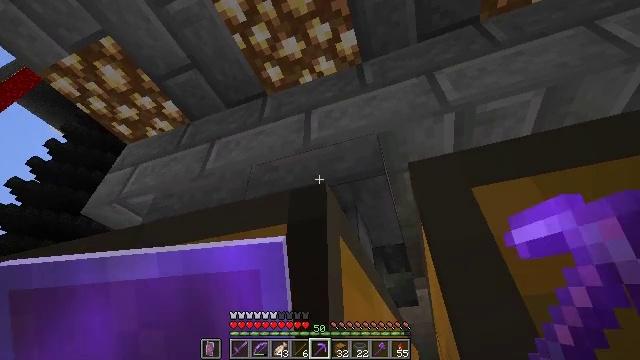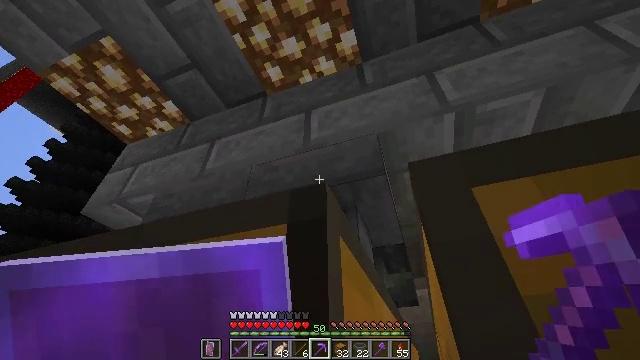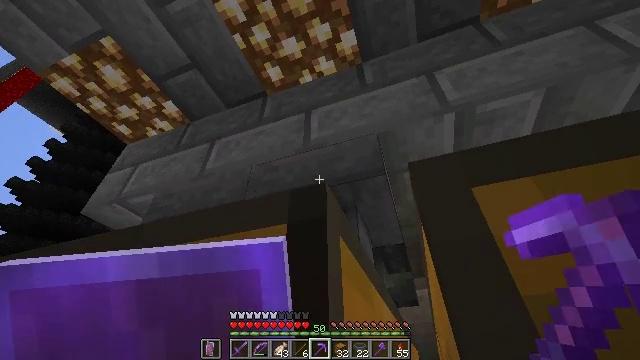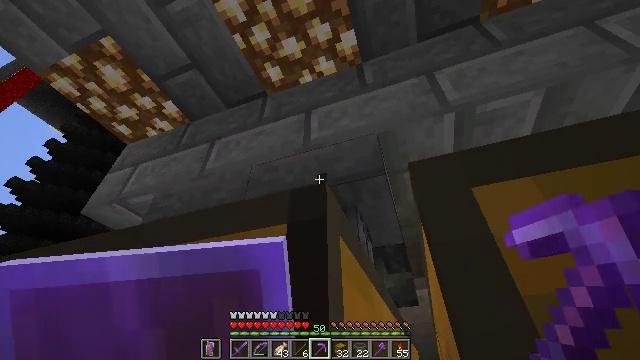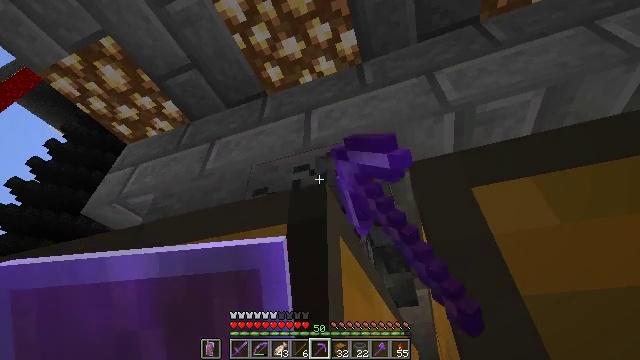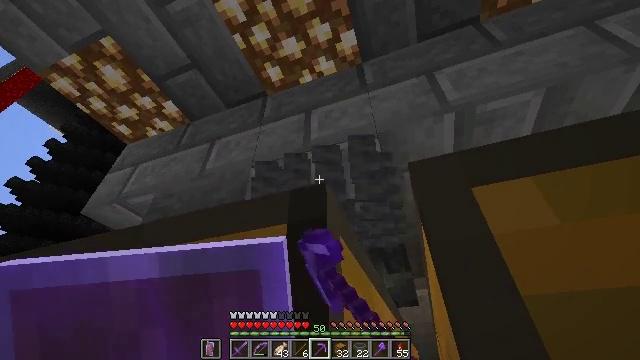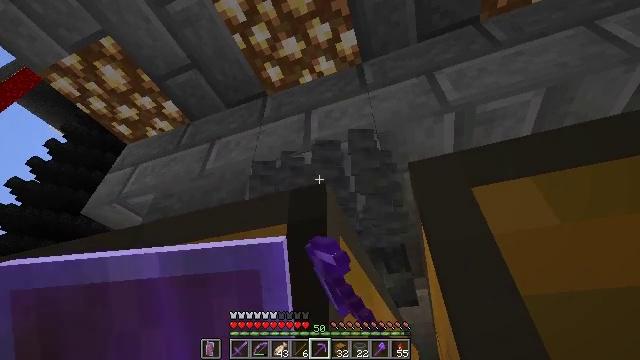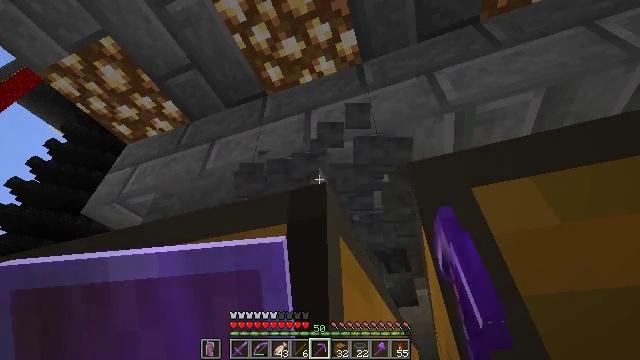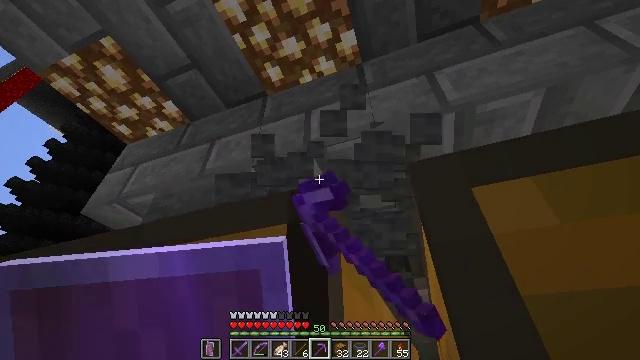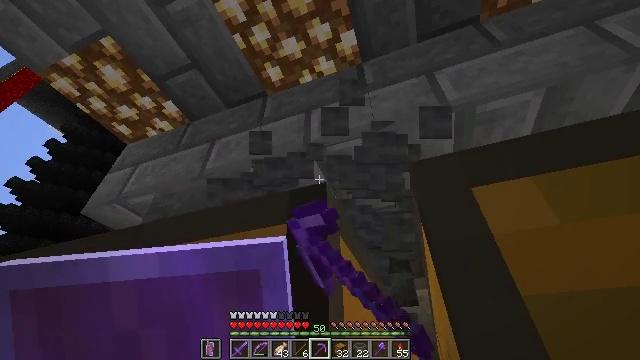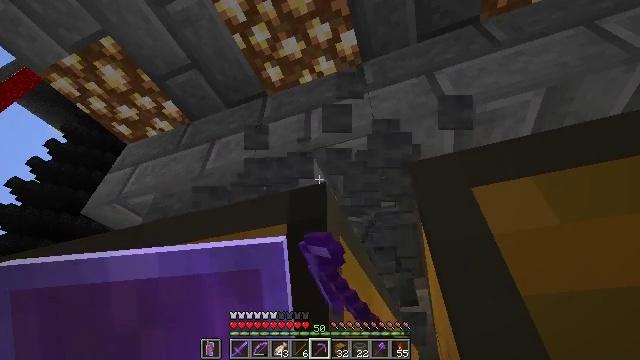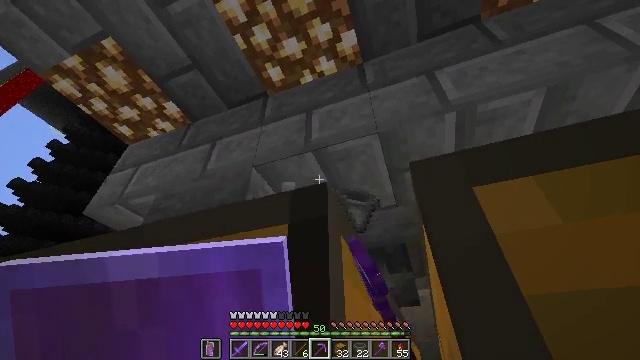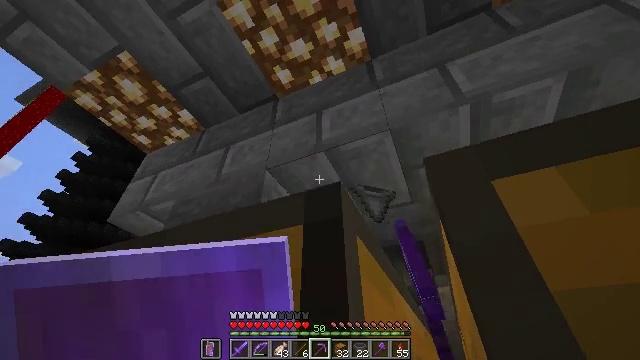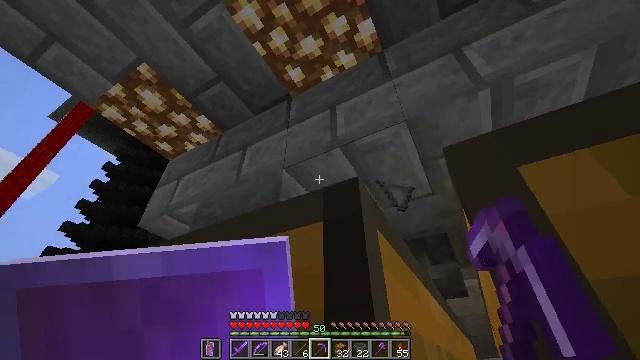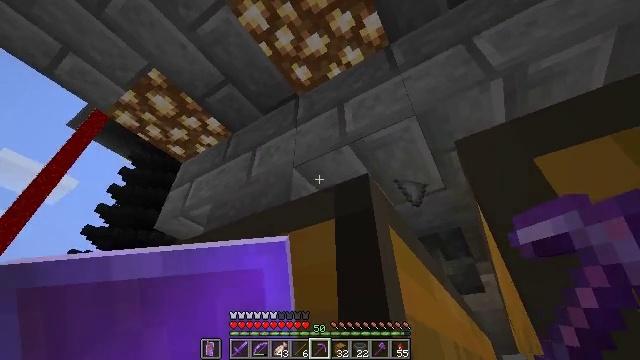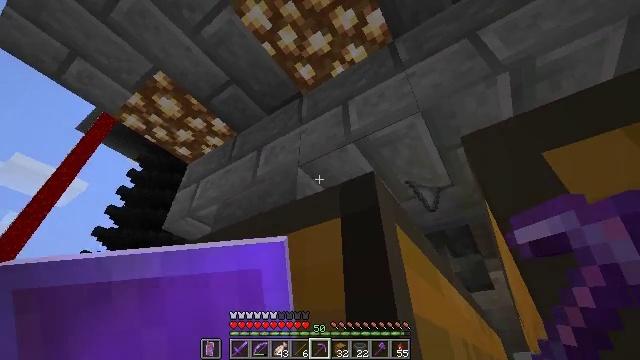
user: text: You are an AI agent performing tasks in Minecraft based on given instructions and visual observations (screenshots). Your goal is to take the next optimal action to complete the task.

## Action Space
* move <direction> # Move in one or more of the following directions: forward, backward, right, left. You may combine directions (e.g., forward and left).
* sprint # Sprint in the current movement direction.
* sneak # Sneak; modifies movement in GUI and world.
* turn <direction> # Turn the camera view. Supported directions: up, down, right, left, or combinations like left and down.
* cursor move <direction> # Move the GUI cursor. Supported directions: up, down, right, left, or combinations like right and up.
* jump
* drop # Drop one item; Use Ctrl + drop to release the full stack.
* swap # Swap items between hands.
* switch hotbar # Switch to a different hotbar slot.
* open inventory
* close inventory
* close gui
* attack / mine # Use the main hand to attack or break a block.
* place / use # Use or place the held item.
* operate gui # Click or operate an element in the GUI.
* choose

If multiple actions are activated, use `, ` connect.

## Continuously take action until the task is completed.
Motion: motion action
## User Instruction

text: Harvest the hopper from its place.
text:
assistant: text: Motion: no_op
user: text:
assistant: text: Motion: no_op
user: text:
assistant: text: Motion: attack / mine
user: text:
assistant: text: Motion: attack / mine
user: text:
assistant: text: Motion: attack / mine
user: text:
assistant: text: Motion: attack / mine
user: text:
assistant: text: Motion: attack / mine
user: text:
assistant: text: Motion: attack / mine
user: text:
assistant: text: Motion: no_op
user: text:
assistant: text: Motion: no_op
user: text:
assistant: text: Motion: no_op
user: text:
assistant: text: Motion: turn left
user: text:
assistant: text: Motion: turn left
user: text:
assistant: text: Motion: turn left
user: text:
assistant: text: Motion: turn left
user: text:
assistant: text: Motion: turn left
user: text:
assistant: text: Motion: no_op
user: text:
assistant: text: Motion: no_op
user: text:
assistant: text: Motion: no_op
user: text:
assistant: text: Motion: no_op
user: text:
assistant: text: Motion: no_op
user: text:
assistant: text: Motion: turn left
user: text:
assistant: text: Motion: turn left
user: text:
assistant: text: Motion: no_op
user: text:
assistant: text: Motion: no_op
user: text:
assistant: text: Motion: no_op
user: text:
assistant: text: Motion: attack / mine
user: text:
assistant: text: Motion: attack / mine
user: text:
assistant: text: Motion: attack / mine
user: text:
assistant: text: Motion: attack / mine